Question:
I am trying for a custom callout for a pin dropped in a mapView .. I am able to do this by hiding the default callout of pinView and showing my custom call out there. ().. everything is working fine ... But only prob is i am not able to assign the correct information for the call out ..I had shown the Default call out in which info is different than my custom call out. I ve attached the scrren shot .....
Here is my code
'''
-(void)mapViewImplementaion
{
[mapview setMapType:MKMapTypeStandard];
mapview.showsUserLocation=YES;
for (int i =0;i<[allResultsArr count];i++)
{
List_Map_details *object=[allResultsArr objectAtIndex:i];
CLLocationCoordinate2D coordinat = {[object.lati floatValue], [object.longi floatValue]};
[mapview setRegion:MKCoordinateRegionMake(coordinat,
MKCoordinateSpanMake(0.027f, 0.027f))];
DisplayMapPark *ann = [[DisplayMapPark alloc] init];
ann.title =[NSString stringWithFormat:@"%@",object.forRetailerName];
ann.subtitle=[NSString stringWithFormat:@"%@ %@ %@",object.forAddress,object.forZipCode,object.forCityName];
ann.latitude=[object.lati floatValue];
ann.longitude=[object.longi floatValue];
ann.coordinate = coordinat;
[mapview addAnnotation:ann];
[ann release];
}
CalloutMapAnnotationView *calloutMapAnnotationView;
int m=1;
-(MKAnnotationView *)mapView:(MKMapView *)mV viewForAnnotation:(id <MKAnnotation>)annotation {
MKAnnotationView *pinView = nil;
// here i wrote some code for my custom callout to generate(not shown)
if(annotation != mapview.userLocation)
{
//int i=0;
static NSString *defaultPinID = @"com.invasivecode.pin";
pinView = (MKAnnotationView *)[mapview dequeueReusableAnnotationViewWithIdentifier:defaultPinID];
if ( pinView == nil )
pinView = [[[MKAnnotationView alloc]
initWithAnnotation:annotation reuseIdentifier:defaultPinID] autorelease];
NSString *imagName = [NSString stringWithFormat:@"%d.png", m];
UIImage *image = [UIImage imageNamed:imagName];
[pinView setImage:image];
pinView.canShowCallout = NO;
// To show this in scrren Shot i set it to Yes;
[pinView setAnnotation:annotation];
pinView.tag=m;
UIButton *rightButton=[UIButton buttonWithType:UIButtonTypeDetailDisclosure];
pinView.rightCalloutAccessoryView=rightButton;
//pinView.rightCalloutAccessoryView.frame=CGRectMake(0, 0, 60, 60);
m++;
}
else
{
[mapview.userLocation setTitle:@"Ik ben hier"];
}
pinView.annotation = annotation;
[rightButton release];
return pinView;
}
'''
Hi if any one is awre of this .. please help !!!!!
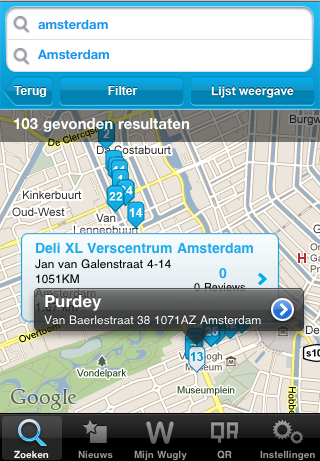
Answer: I solved this issue. It was the mistake by me. I was just not assigning the tags to the pins properly .. and when the user selects the pin i was reading some other pin's information.... Thanks all